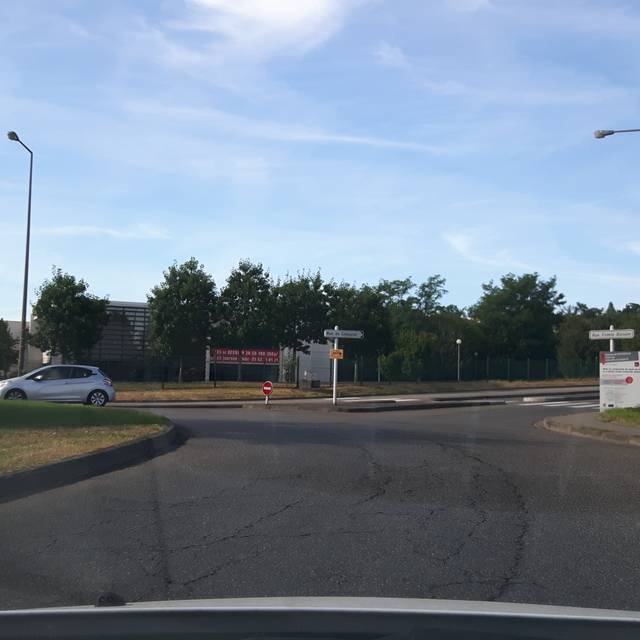
Region: France
Coordinates: 43.591, 1.49